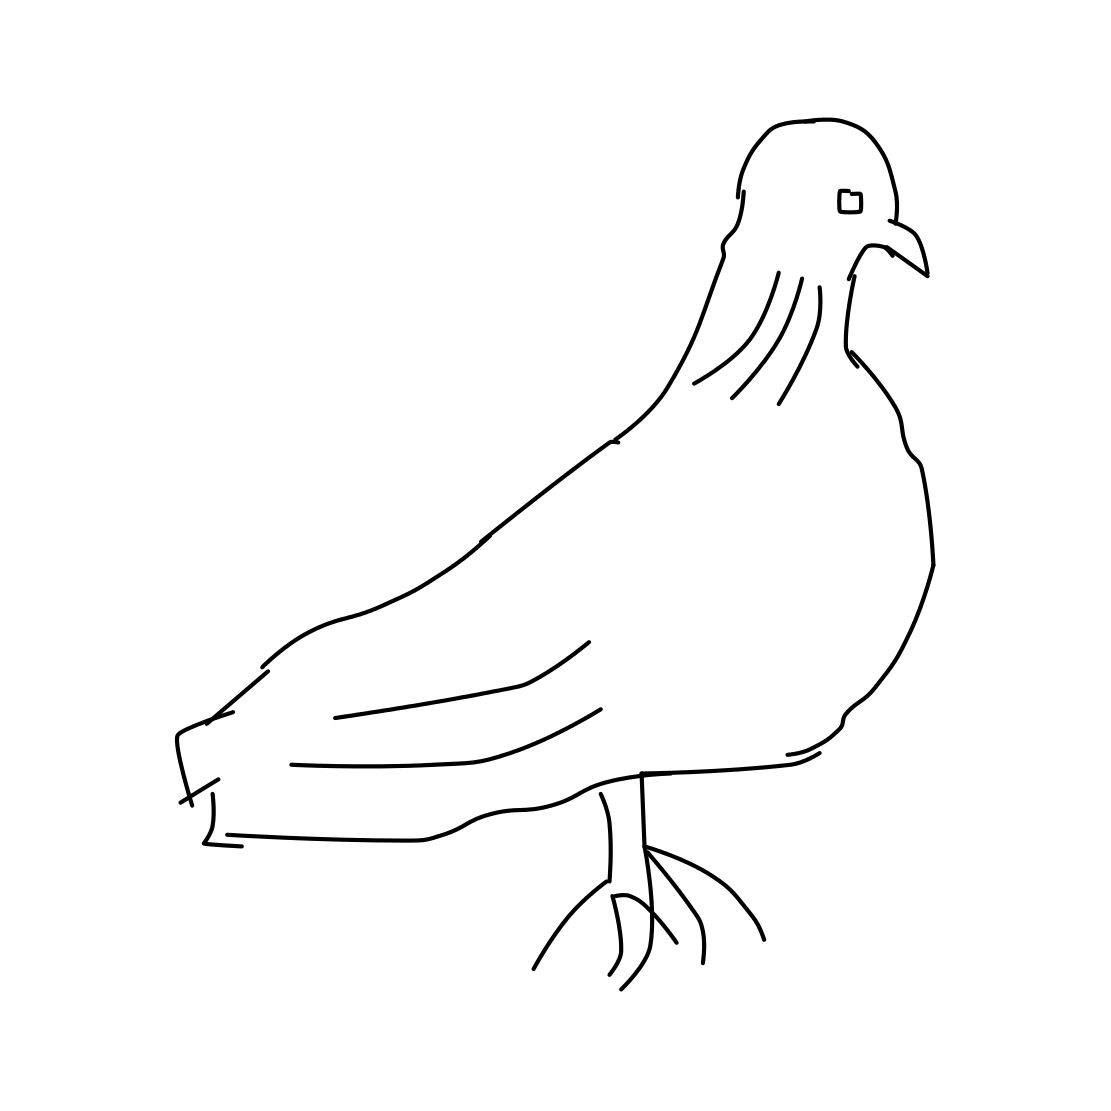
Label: pigeon